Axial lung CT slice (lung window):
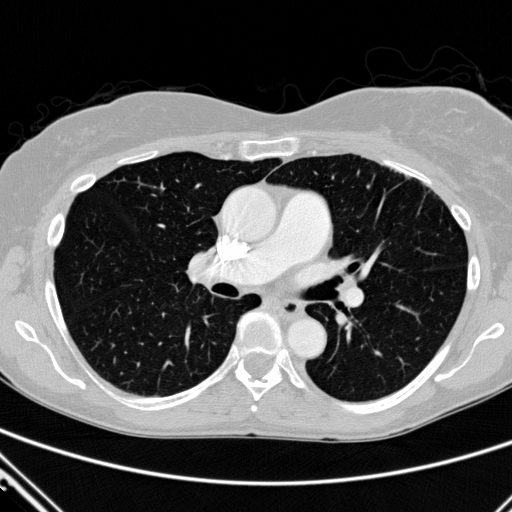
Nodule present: no